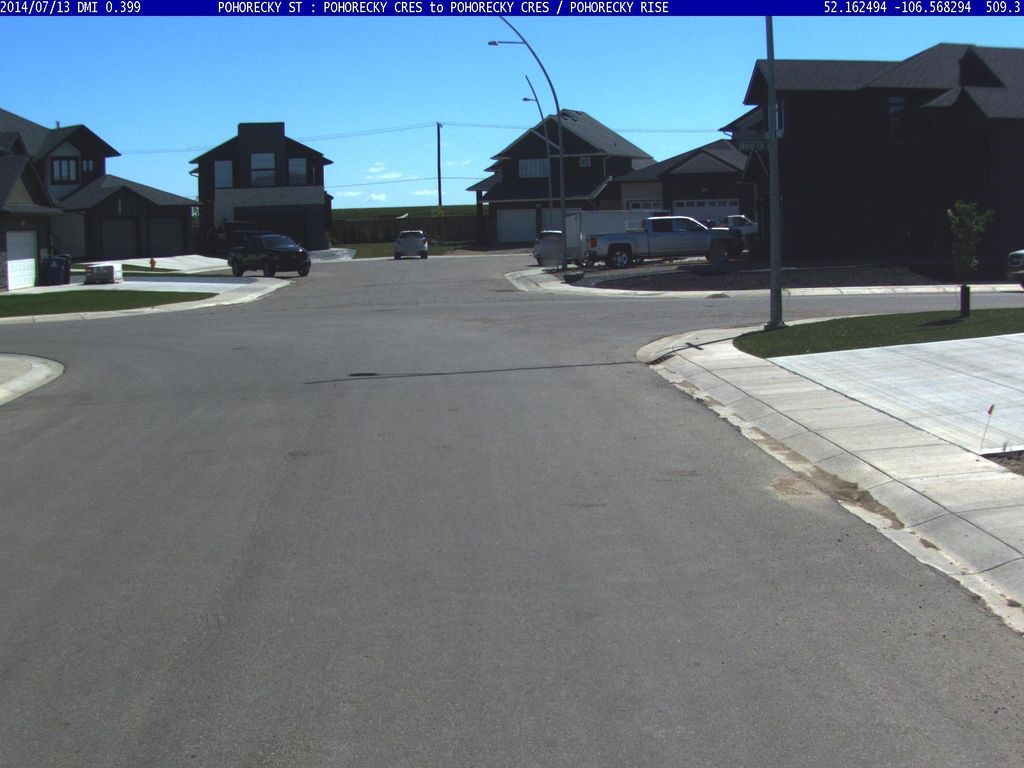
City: saskatoon